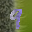
Label: 9